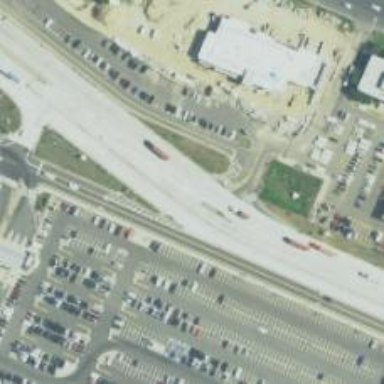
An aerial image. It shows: Secondary link road.